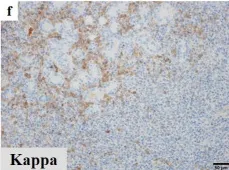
Immunohistochemical features. E, f, g. IgG4-positive lymphoid cells in the left submandibular gland showed immunoglobulin kappa-light chain monotype restriction (IgG4, kappa-light chain and lambda-light chain staining, 200x). Bar, 50 mum.
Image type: pathology (immunostaining)